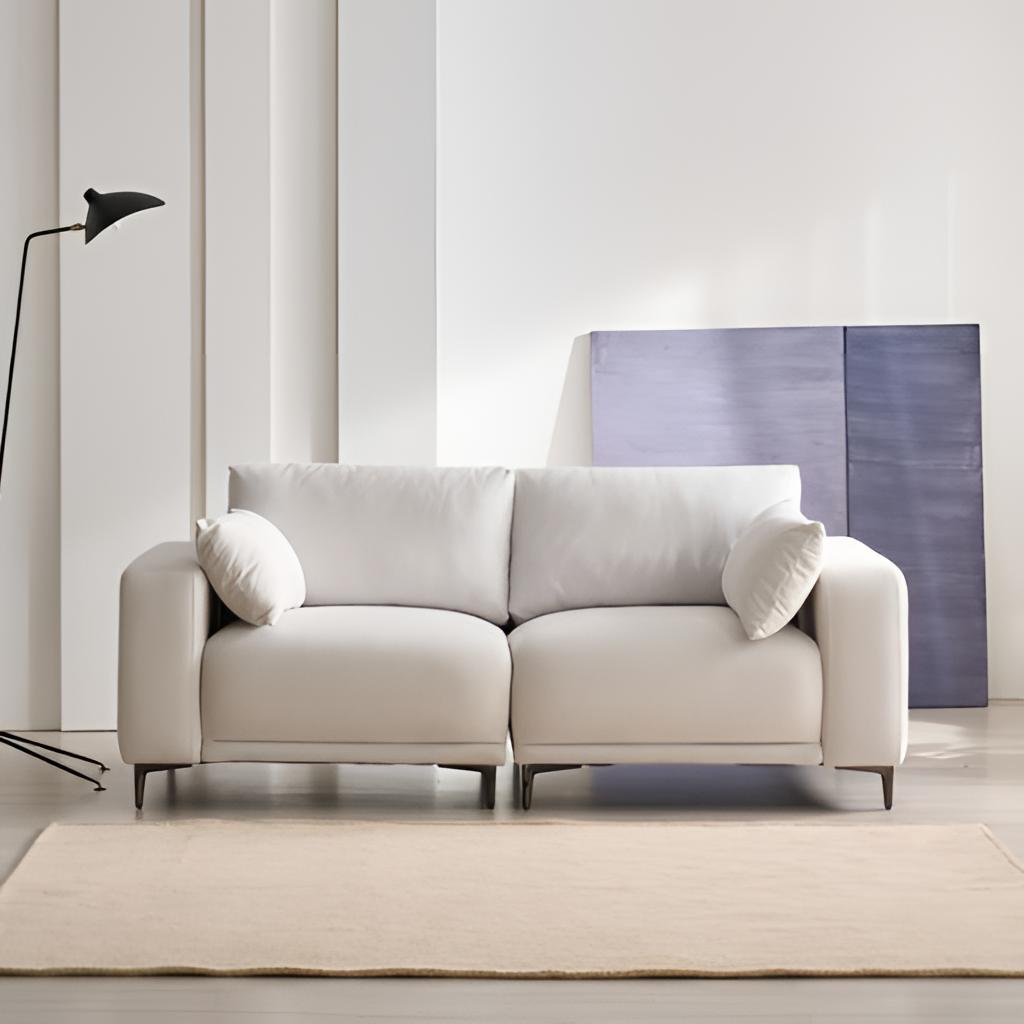
living room, white leather sofa, wood flooring, with plank pattern, modern, white paint wallpaper, with solid pattern